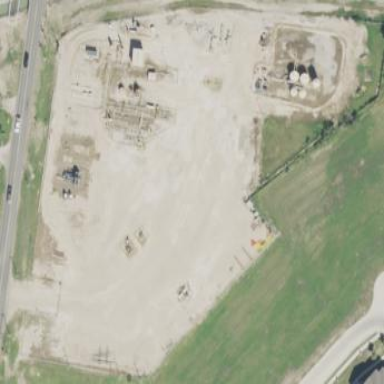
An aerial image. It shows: Gas industrial area enclosed by fence.